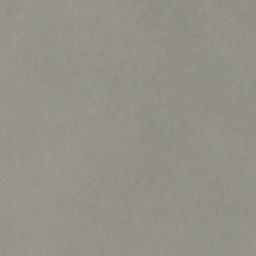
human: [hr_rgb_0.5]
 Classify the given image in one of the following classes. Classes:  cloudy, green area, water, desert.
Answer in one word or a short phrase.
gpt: cloudy